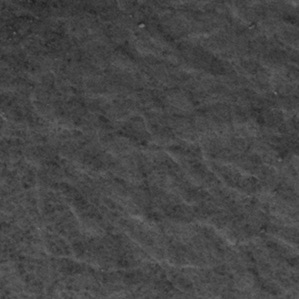
Label: frost